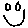
Label: smiley face